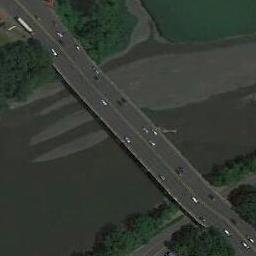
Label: bridge